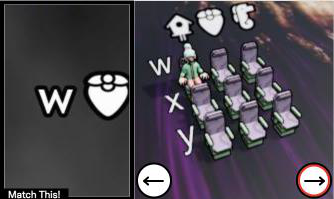
Task: seats
Answer: no